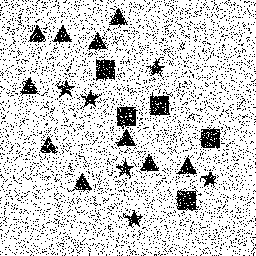
Squares: 5
Triangles: 10
Stars: 6
Total shapes: 21